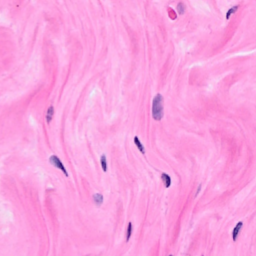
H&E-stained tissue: Breast